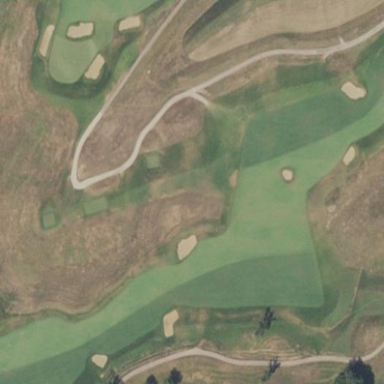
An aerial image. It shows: Rough area in golf course.